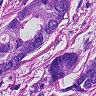
Metastatic tissue present: yes